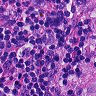
Metastatic tissue present: no